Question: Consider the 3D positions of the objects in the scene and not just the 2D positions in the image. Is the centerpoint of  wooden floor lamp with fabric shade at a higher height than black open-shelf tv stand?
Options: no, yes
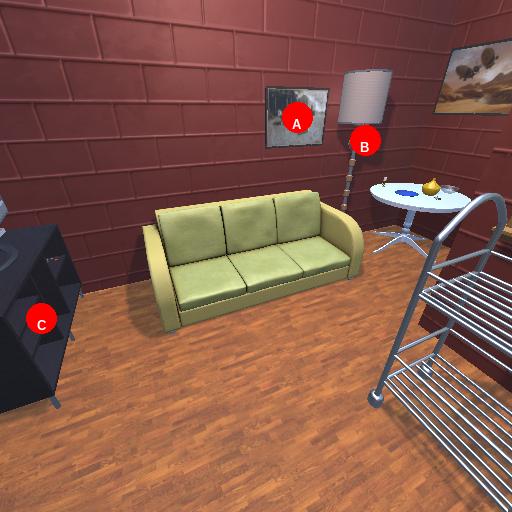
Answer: no